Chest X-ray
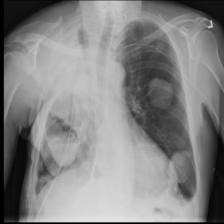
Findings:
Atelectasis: negative
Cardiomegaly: negative
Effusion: negative
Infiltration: negative
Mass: positive
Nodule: negative
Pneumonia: negative
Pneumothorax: negative
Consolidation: negative
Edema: negative
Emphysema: negative
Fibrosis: negative
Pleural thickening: negative
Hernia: negative